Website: ulta-beauty
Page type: billing-address
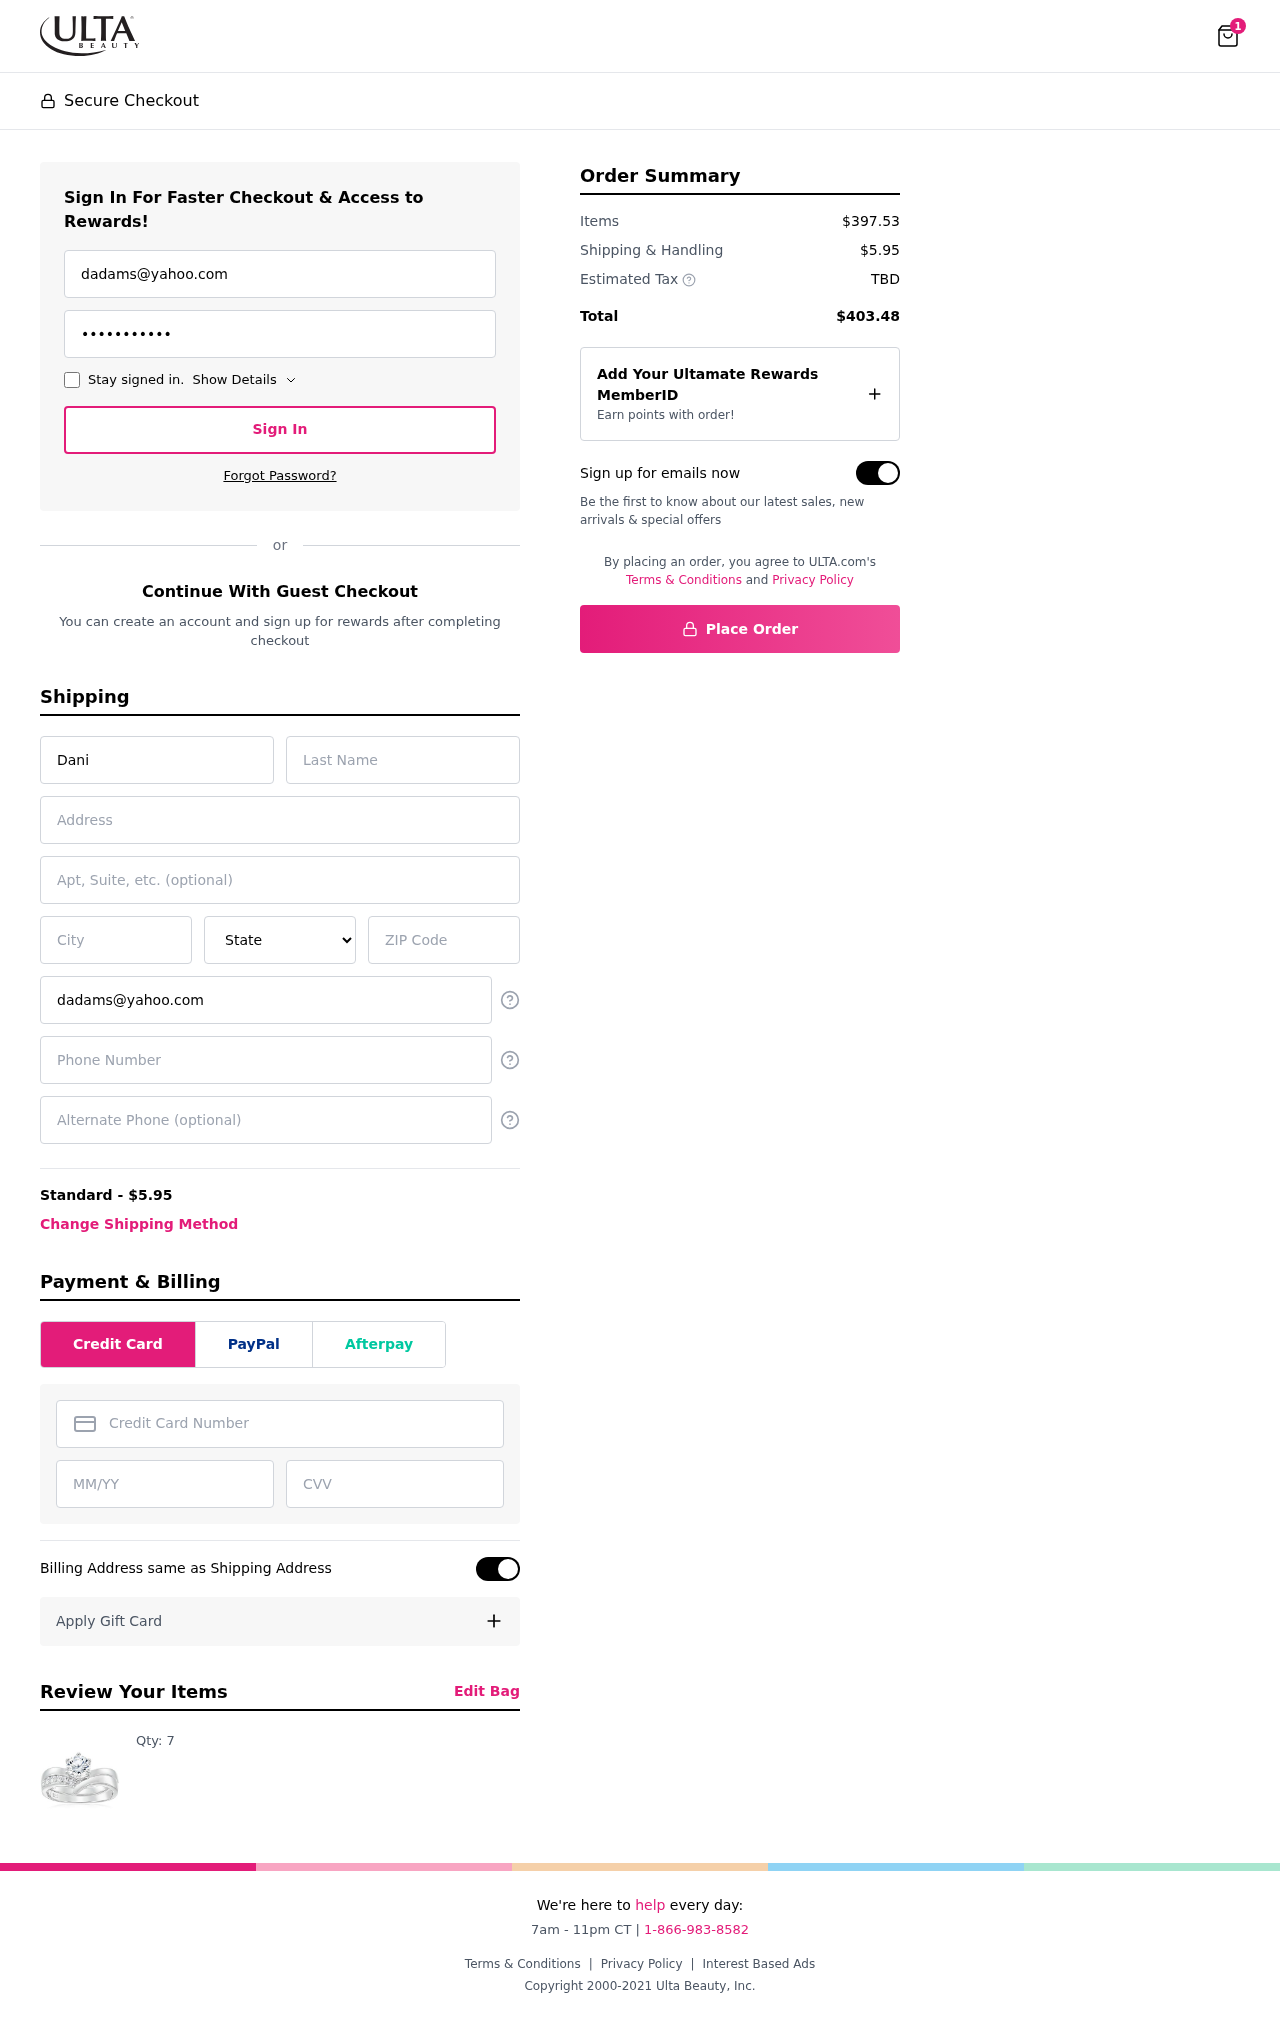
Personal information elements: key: PII_STATE
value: Louisiana
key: PII_EMAIL
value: dadams@yahoo.com
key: PII_FIRSTNAME
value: Daniel
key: PII_LASTNAME
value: Adams
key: PII_STREET
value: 446 Smith Ways Suite 043
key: PII_STREET2
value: Apt. 271
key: PII_CITY
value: East Caroline
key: PII_POSTCODE
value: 51953
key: PII_PHONE
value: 3176591953
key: PII_ALT_PHONE
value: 9376745366
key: PII_CARD_NUMBER
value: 3737 9917 3488 921
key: PII_CARD_EXPIRY
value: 05/29
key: PII_CARD_CVV
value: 8684
Product elements: key: PRODUCT1_QUANTITY
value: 7
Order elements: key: ORDER_NUM_ITEMS
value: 1
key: ORDER_SHIPPING_COST
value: $5.95
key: ORDER_SUBTOTAL
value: $397.53
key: ORDER_TOTAL
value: $403.48